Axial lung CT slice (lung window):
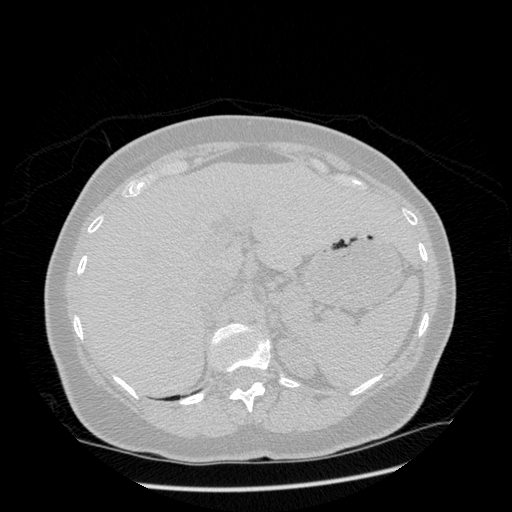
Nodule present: no